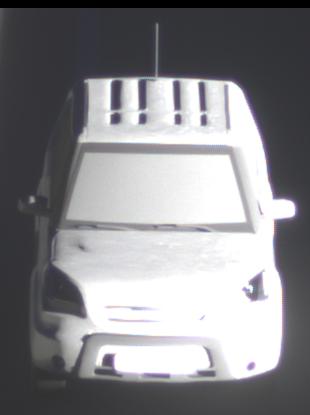
Make: KIA
Model: Soul 1.6
Detailed model: Soul (AM)
Model produced from: 2009/02
Model produced until: 2009/11
Doors: 5
Color: white
Road condition: dry road
Daytime: sunrise or sunset
Contrast: high contrast